Question: So I am using the JQuery DataTables plugin, and have configured it to use AJAX to get the data. It works great! However, oddly enough, when accessing a table that contains only 360 records, it gives me this white dialog window at the top of the table that says 'Processing...'. But I am immediately able to jump to the very last page of the records and see them without an issue. However, the processing window wont disappear! Any idea how to close it?
Can't find anything in the documentation about it.

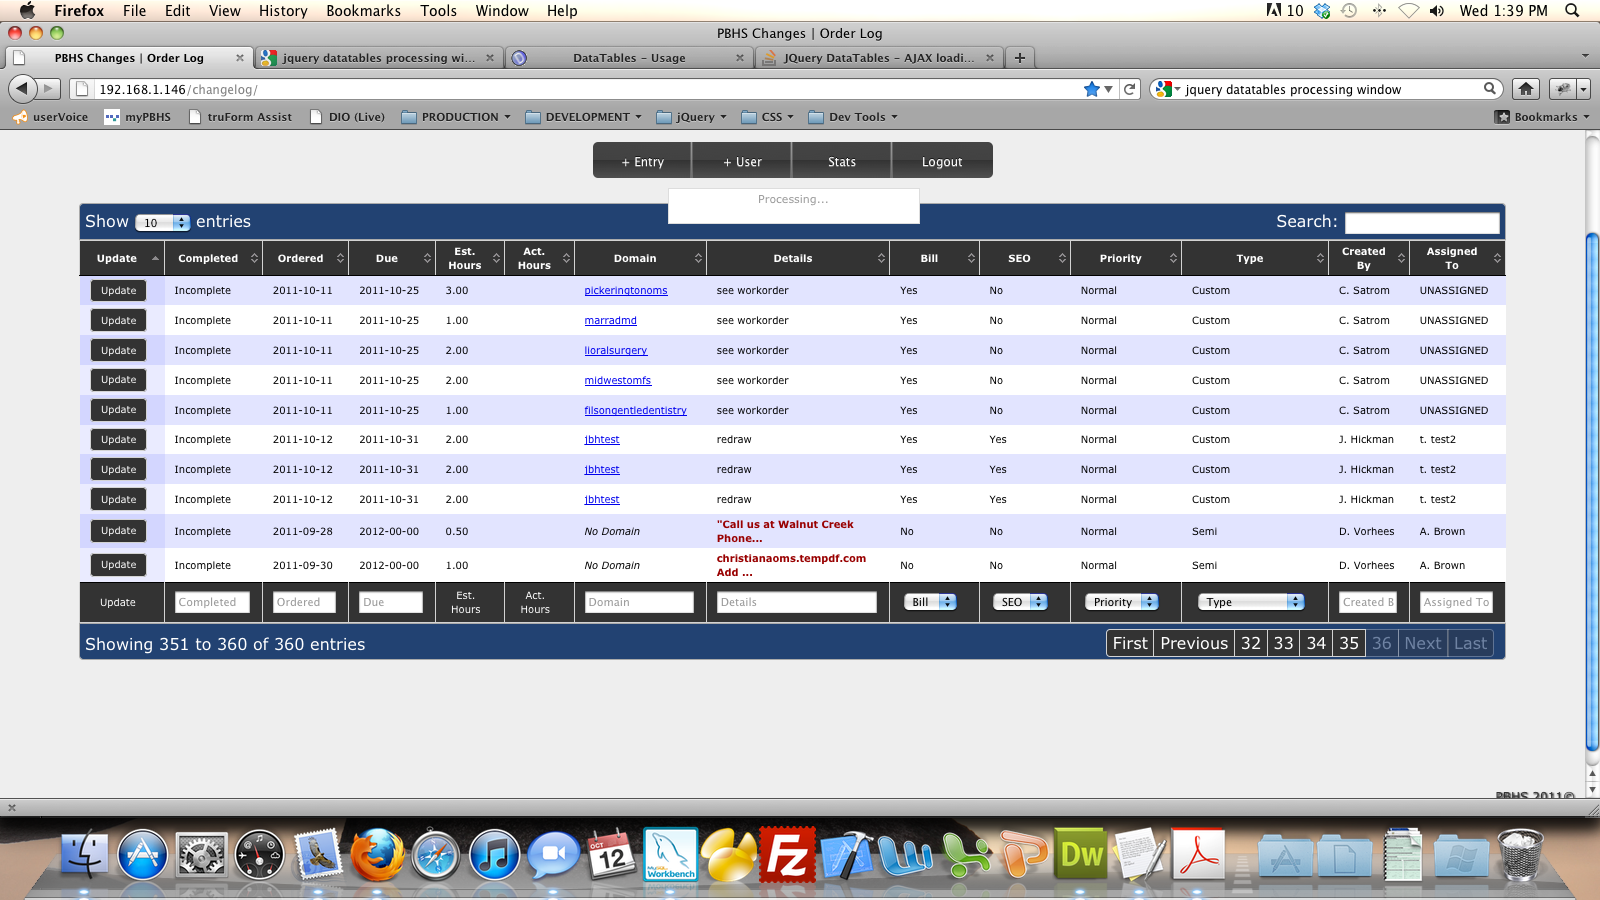
Answer: If you don't want to display the Processing message at all times, you could set the property "bProcessing : false" while declaring the datatable.